Question:
In the above picture,there has a drop down for "Type of learning material:". I want to add a multi-selector drop down[drop down with a checkbox for all items] for the "Type of learning material:" Can anyone help me?
My code snippets are ->
'''
form#form1 #s00{
padding: 5px 25px 5px 5px;
width: 300px;
border: 1px solid rgba(0,0,0,0.2);
}
form#form1 #srchMore{
margin-left:-27px;
cursor:pointer;
color:#ccc;
}
form#form1 #srchMore:hover{color:#0ac;}
form#form1 .srchMoreAct{color:#333;}
form#form1 #srchMoreOpt{
width: 350px;
padding: 10px;
box-shadow: 0px 2px 4px rgba(0, 0, 0, 0.2);
border: 2px solid rgba(0, 0, 0, 0.2);
z-index: 9999;
position: absolute;
background-color: white;
top: 150px;
left: 600px;
}
form#form1 .hid{
display:none;
}
form#form1 #srchMoreOpt .exi{float:right; padding:0px 4px; font-family:'Arial'; cursor:pointer; background:#ccc; color:#666;}
form#form1 #srchMoreOpt .exi:hover{background:#0ac; color:#fff;}
#aspect_discovery_SimpleSearch_field_filtertype_1{
display: hidden;
}
form#form1 #srchMoreOpt > div{
padding:5px;
}
'''
'''
<div id="srchMoreOpt" class="hid">
<span class="exi" onClick="srchMoreActive(false)">x</span>
<!--Author-->
<div>
<input type="hidden" name="filtertype_1" value="author" />
<input type="hidden" name="filter_relational_operator_1" value="contains" />
<label> Author: </label>
<input name="filter_1" type="text" /> <br></br>
</div>
<!--Author-->
<!--Type of Learning Material-->
<div>
<input type="hidden" name="filtertype_2" value="typeoflm" />
<input type="hidden" name="filter_relational_operator_2" value="equals" />
<label> Type of Learning Material: </label>
<select id="aspect_discovery_SimpleSearch_field_filtertype_2" class="ds-select-field" name="filter_2">
<option value="" selected="selected"> ... </option>
<option value="book" xmlns="http://di.tamu.edu/DRI/1.0/"> Book </option>
<option value="videoLecture" xmlns="http://di.tamu.edu/DRI/1.0/"> Video Lecture </option>
<option value="audioLecture" xmlns="http://di.tamu.edu/DRI/1.0/"> Audio Lecture </option>
<option value="exercise" xmlns="http://di.tamu.edu/DRI/1.0/"> Exercise </option>
<option value="solution" xmlns="http://di.tamu.edu/DRI/1.0/"> Solution </option>
<option value="quiz" xmlns="http://di.tamu.edu/DRI/1.0/"> Quiz </option>
<option value="animation" xmlns="http://di.tamu.edu/DRI/1.0/"> Animation </option>
<option value="simulation" xmlns="http://di.tamu.edu/DRI/1.0/"> Simulation </option>
<option value="classNotes" xmlns="http://di.tamu.edu/DRI/1.0/"> Class Notes </option>
<option value="dataset" xmlns="http://di.tamu.edu/DRI/1.0/"> DataSet </option>
<option value="experiment" xmlns="http://di.tamu.edu/DRI/1.0/"> Experiment </option>
<option value="selfassesment" xmlns="http://di.tamu.edu/DRI/1.0/"> Self Assessment </option>
</select>
</div>
<!--Type of Learning Material-->
<!--Difficulty Level-->
<div>
<input type="hidden" name="filtertype_3" value="difficultylevel" />
<input type="hidden" name="filter_relational_operator_3" value="equals" />
<label> Difficulty Level: </label>
<select id="aspect_discovery_SimpleSearch_field_filtertype_3" class="ds-select-field" name="filter_3">
<option value="" selected="selected"> ... </option>
<option value="default" xmlns="http://di.tamu.edu/DRI/1.0/"> Default </option>
<option value="very easy" xmlns="http://di.tamu.edu/DRI/1.0/"> Very Easy </option>
<option value="easy" xmlns="http://di.tamu.edu/DRI/1.0/"> Easy </option>
<option value="medium" xmlns="http://di.tamu.edu/DRI/1.0/"> Medium </option>
<option value="difficult" xmlns="http://di.tamu.edu/DRI/1.0/"> Difficult </option>
<option value="very difficult" xmlns="http://di.tamu.edu/DRI/1.0/"> Very Difficult </option>
</select> <br></br>
</div>
<!--Difficulty Level-->
<!--Education Level-->
<div>
<input type="hidden" name="filtertype_4" value="educationlevel" />
<input type="hidden" name="filter_relational_operator_4" value="equals" />
<label> Education Level: </label>
<select id="aspect_discovery_SimpleSearch_field_filtertype_4" class="ds-select-field" name="filter_4">
<option value="" selected="selected"> ... </option>
<option value="preschool" xmlns="http://di.tamu.edu/DRI/1.0/"> Pre-School </option>
<option value="class1" xmlns="http://di.tamu.edu/DRI/1.0/"> Class I </option>
<option value="class2" xmlns="http://di.tamu.edu/DRI/1.0/"> Class II </option>
<option value="class3" xmlns="http://di.tamu.edu/DRI/1.0/"> Class III </option>
<option value="class4" xmlns="http://di.tamu.edu/DRI/1.0/"> Class IV </option>
<option value="class5" xmlns="http://di.tamu.edu/DRI/1.0/"> Class V </option>
<option value="class6" xmlns="http://di.tamu.edu/DRI/1.0/"> Class VI </option>
<option value="class7" xmlns="http://di.tamu.edu/DRI/1.0/"> Class VII </option>
<option value="class8" xmlns="http://di.tamu.edu/DRI/1.0/"> Class VIII </option>
<option value="class9" xmlns="http://di.tamu.edu/DRI/1.0/"> Class IX </option>
<option value="class10" xmlns="http://di.tamu.edu/DRI/1.0/"> Class X </option>
<option value="class11" xmlns="http://di.tamu.edu/DRI/1.0/"> Class XI </option>
<option value="class12" xmlns="http://di.tamu.edu/DRI/1.0/"> Class XII </option>
<option value="UG" xmlns="http://di.tamu.edu/DRI/1.0/"> Under Graduate </option>
<option value="PG" xmlns="http://di.tamu.edu/DRI/1.0/"> Post Graduate </option>
<option value="Doctoral" xmlns="http://di.tamu.edu/DRI/1.0/"> Doctoral </option>
</select>
</div>
<!--Education Level-->
<br></br>
<div>
<input id="aspect_discovery_SimpleSearch_field_submit_apply_filter" class="ds-button-field discovery-apply-filter-button" type="submit" value="Apply" name="submit_apply_filter"></input>
</div>
</div>
'''
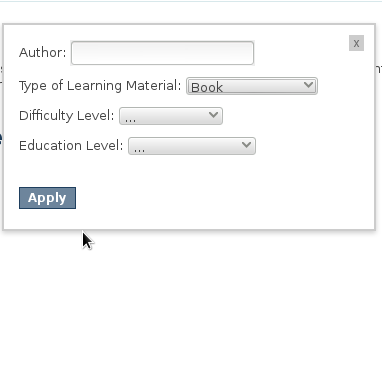
Answer: If you using custom raw JS pop up then it's very difficult when overlaps of layers are appeared. I suggest some simple codes to make out of it. See <URL> or bellow:
'''
function actDdrp(e){
e=document.getElementById(e.parentNode.getAttribute('id'));
if(e.style.height!='auto') e.style.height="auto";
else e.style.height='32px';
}
'''
'''
.ddrp {border:1px solid #ccc; width:250px; height:32px; overflow:hidden; margin-bottom:10px;}
.ddrp p{margin:0; padding:7px;}
.ddrp p:first-child{cursor:pointer; -webkit-user-select:none; -moz-user-select:none; user-select:none;}
.ddrp p:first-child span{float:right; color:#999;}
'''
'''
<div class="ddrp" id="ddrp_1">
<p onClick="actDdrp(this)">Types <span>&#9660;</span></p>
<p><input type="checkbox" name="audio" /> Audio</p>
<p><input type="checkbox" name="video" /> Video</p>
</div>
<div class="ddrp" id="ddrp_2">
<p onClick="actDdrp(this)">Category <span>&#9660;</span></p>
<p><input type="checkbox" name="cat1" /> Cat 1</p>
<p><input type="checkbox" name="cat2" /> Cat 2</p>
<p><input type="checkbox" name="cat3" /> Cat 3</p>
</div>
'''